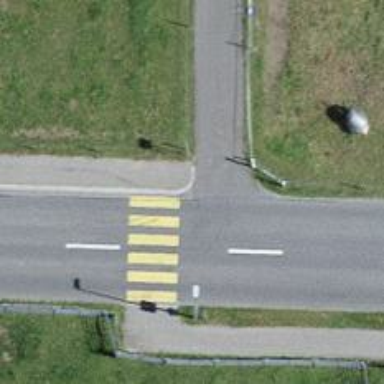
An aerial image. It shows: Zebra crossing on the road.